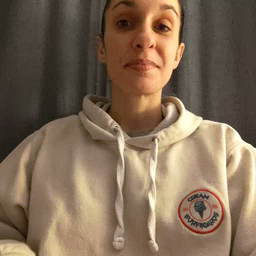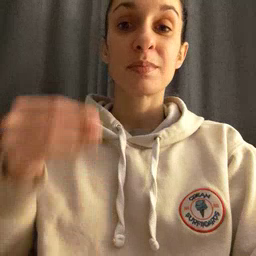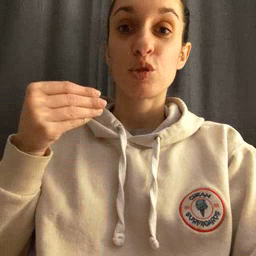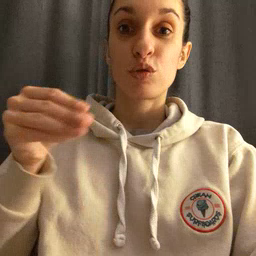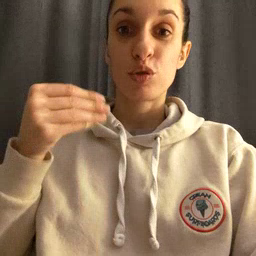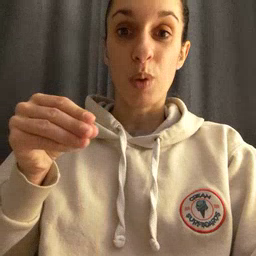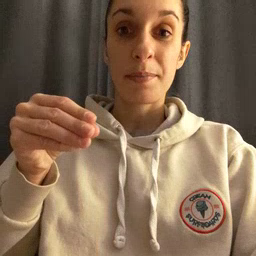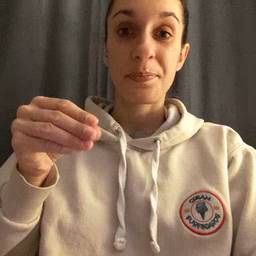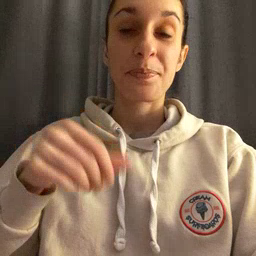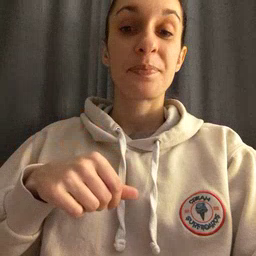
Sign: store